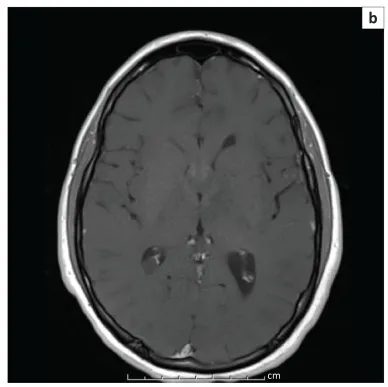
T1-weighted post-contrast imaging (a and b) following surgery demonstrates near-complete resolution of the previously noted enhancement.
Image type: radiology (mri)